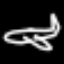
Label: airplane